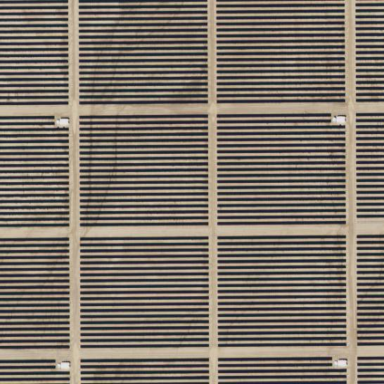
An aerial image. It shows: Solar power generator utilizing photovoltaic panels.